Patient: sex M, age 65
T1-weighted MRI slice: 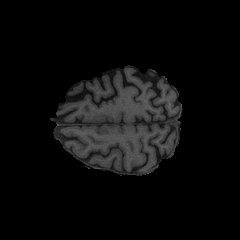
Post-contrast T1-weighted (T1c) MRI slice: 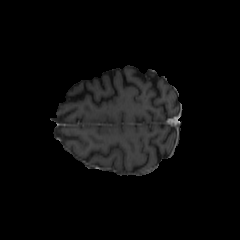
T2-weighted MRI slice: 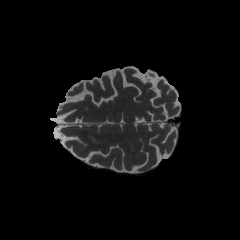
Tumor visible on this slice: no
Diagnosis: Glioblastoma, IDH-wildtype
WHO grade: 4